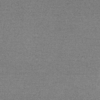
Label: dusty